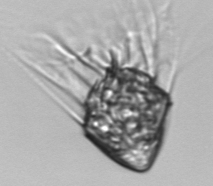
Label: Strombidium_morphotype1